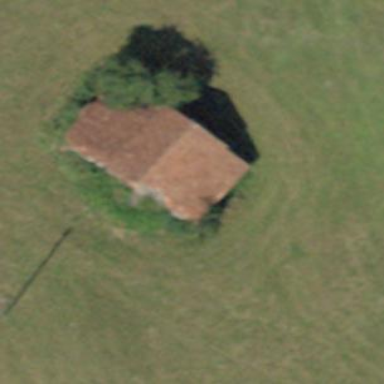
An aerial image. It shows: Rural barn.